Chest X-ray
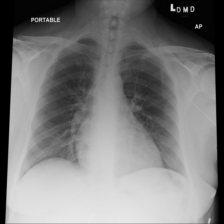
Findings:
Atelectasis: negative
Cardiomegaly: negative
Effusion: negative
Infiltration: negative
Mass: negative
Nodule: negative
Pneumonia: negative
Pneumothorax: negative
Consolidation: negative
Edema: negative
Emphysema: negative
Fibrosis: negative
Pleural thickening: negative
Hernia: negative